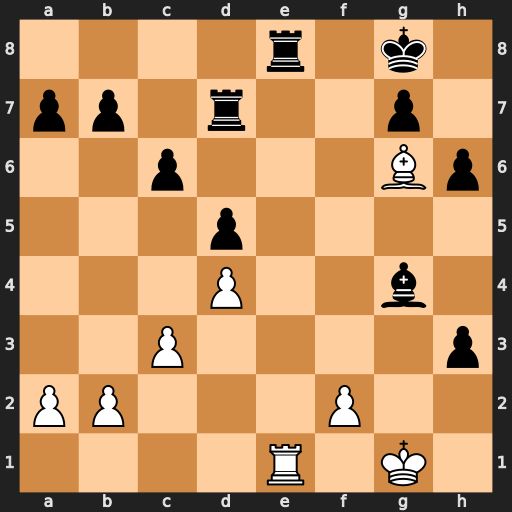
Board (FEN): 4r1k1/pp1r2p1/2p3Bp/3p4/3P2b1/2P4p/PP3P2/4R1K1
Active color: w
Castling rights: -
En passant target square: -
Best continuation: Rxe8#